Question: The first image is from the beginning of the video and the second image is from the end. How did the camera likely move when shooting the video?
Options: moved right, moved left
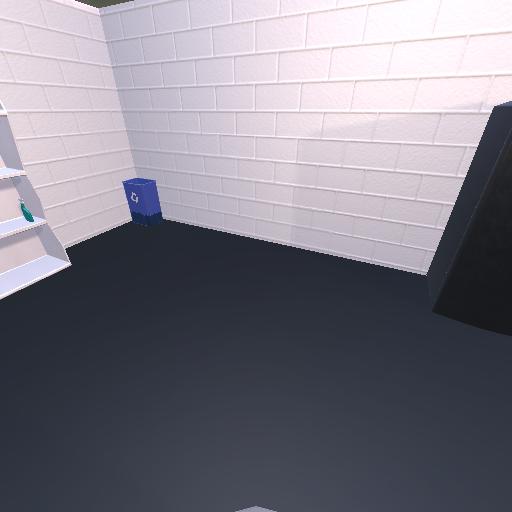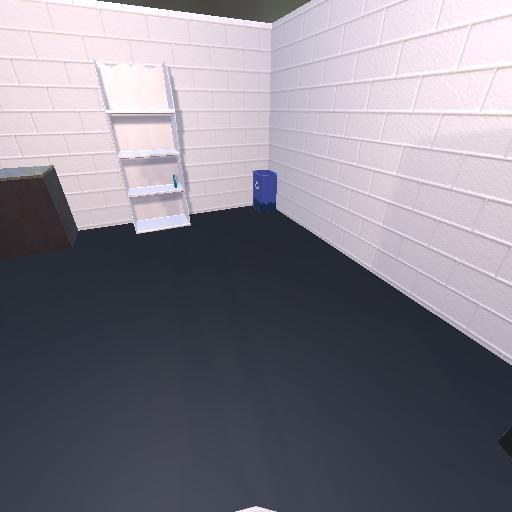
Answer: moved right